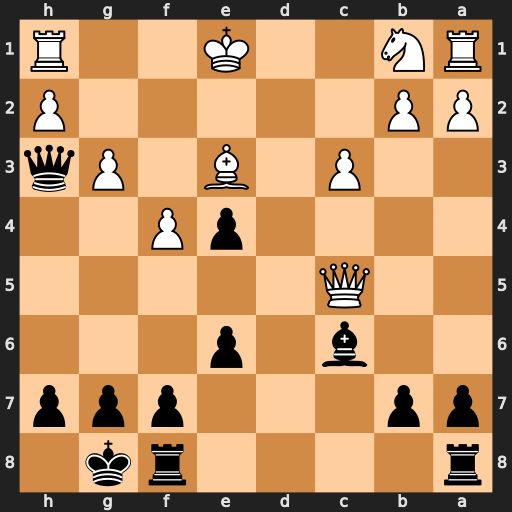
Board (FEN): r4rk1/pp3ppp/2b1p3/2Q5/4pP2/2P1B1Pq/PP5P/RN2K2R
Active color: b
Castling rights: KQ
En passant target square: -
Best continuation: Qg2 Rg1 Qxb2 Qa3 Qxa1